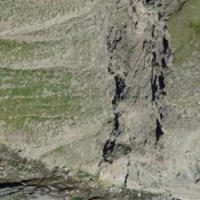
EUNIS habitat code: 48
Species observed at this site:
Leontopodium nivale